Question: In my debugger this is how my log statement is printing my messages object:
'''
self.messages = (
"<lean: 0x7fcf98665140, objectId: vglE1UJ5KI, localId: (null)> {
messageBody = Jj;
recipientId = XvvxETqjph;
senderId = XvvxETqjph;
timestamp = "14249915<PHONE>";
}",
"<lean: 0x7fcf98667940, objectId: rgBFYBMKlU, localId: (null)> {
messageBody = "test 3 from ian";
recipientId = XvvxETqjph;
senderId = Hoy7UjLzOh;
timestamp = "14246316<PHONE>";
}",
"<lean: 0x7fcf98667f30, objectId: hB5uhwsYsu, localId: (null)> {
messageBody = "test 2 from user1";
recipientId = XvvxETqjph;
senderId = VQzxWbDnal;
timestamp = "14246309<PHONE>";
}",
"<lean: 0x7fcf986685b0, objectId: dOe2B9oq5b, localId: (null)> {
messageBody = "test 1";
recipientId = XvvxETqjph;
senderId = XvvxETqjph;
timestamp = "14246308<PHONE>";
}"
)
'''
1. what exactly is this? It looks like an object of dictionaries but the objectId and localId variables are outside of the curly braces so im not sure.
2. How do I restructure this so that I can have each individual dictionary by itself?
Im getting this data from my backend on parse.com:
'''
-(void)viewWillAppear:(BOOL)animated{
NSString *userId = [[PFUser currentUser] objectId];
PFQuery *query = [PFQuery queryWithClassName:@"lean"];
[query whereKey:@"recipientId" equalTo:userId];
[query orderByDescending:@"createdAt"];
[query findObjectsInBackgroundWithBlock:^(NSArray *objects, NSError *error) {
if (error) {
NSLog(@"Error: %@ %@", error, [error userInfo]);
}
else {
// We found messages!
masterMessages = (NSDictionary *)objects;
NSLog(@"self.messages = %@", masterMessages);
[self.tableView reloadData];
}
}];
}
'''

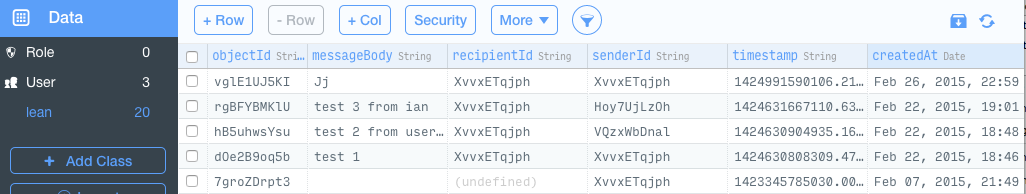
Answer: this is a simple 'NSArray' which contains objects of type named 'lean'. you can get the needed object by its index
UPDATE:
I can't be sure of course. I have no idea about 'lean''s structure. But most likely it contains field (and I assume it must be a property) named 'messageBody'. If it is really so then you can do the following:
'''
NSMutableArray* messagesBySenderName = [NSMutableArray new];
for (id lean in objects)
{
NSDictionary *messageBody = [lean valueForKeyPath:@"messageBody"];
if ([lean[@"senderId"] isEqualToString:@"Hoy7UjLzOh"])
{
[messagesBySenderName addObject:messageBody];
}
}
'''
Again - it is only an assumption. In no case I can guarantee it will work